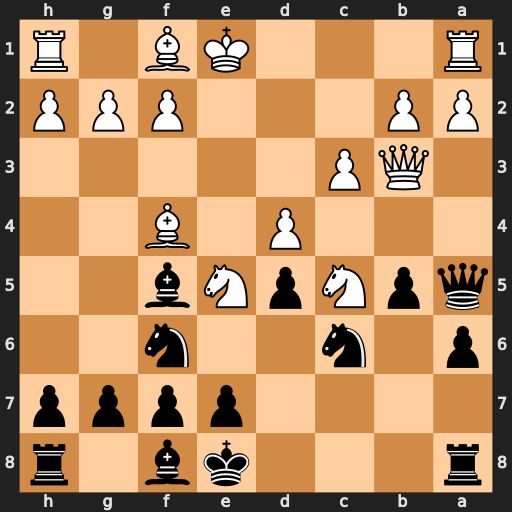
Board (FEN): r3kb1r/4pppp/p1n2n2/qpNpNb2/3P1B2/1QP5/PP3PPP/R3KB1R
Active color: b
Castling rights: KQkq
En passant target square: -
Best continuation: Nxd4 Nb7 Nxb3